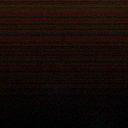
Screen state: off